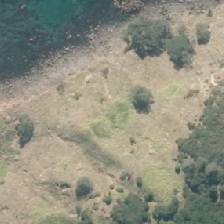
Land cover: low_producing_grassland